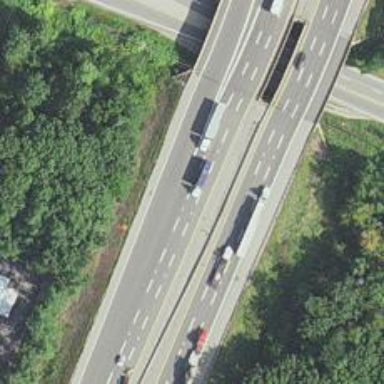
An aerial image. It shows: Asphalt motorway.